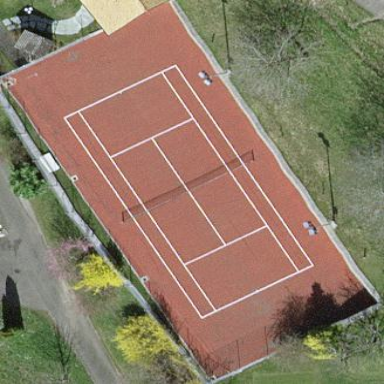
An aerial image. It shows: Tennis court on pitch.